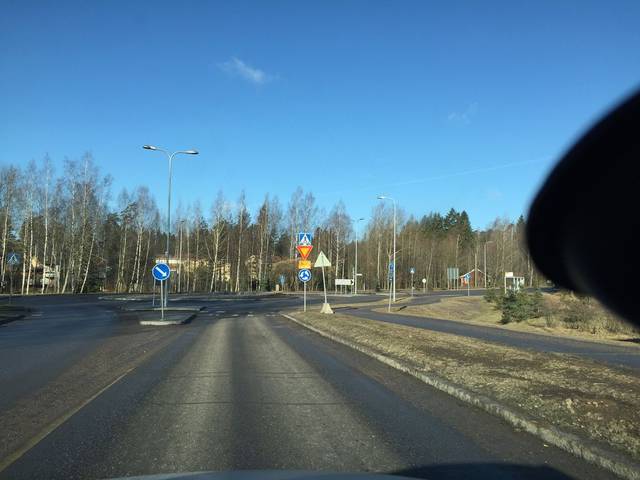
Region: Finland
Coordinates: 60.288, 24.874